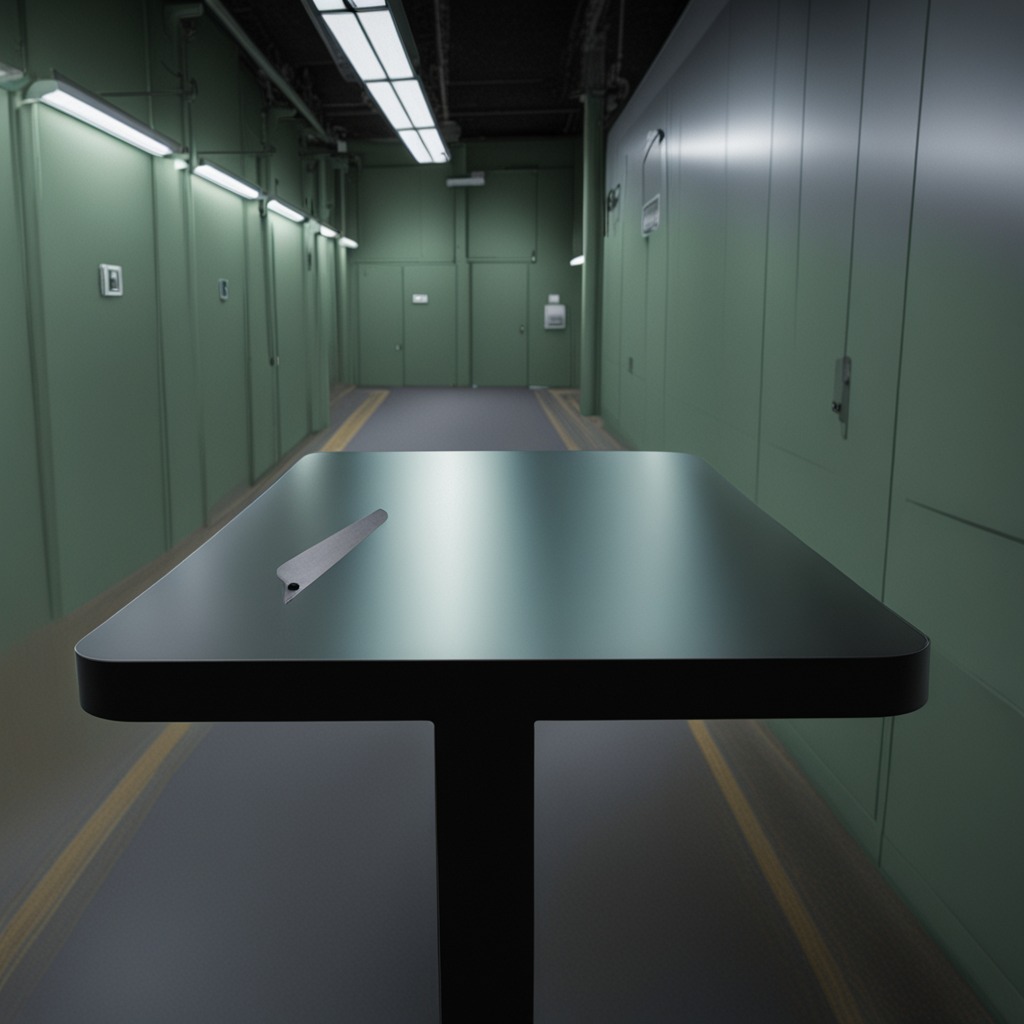
A handheld metal saw lies on the table in the railway signal maintenance room.